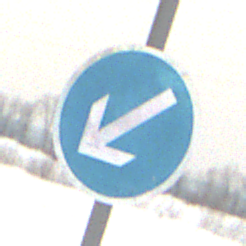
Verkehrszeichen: VorgeschriebeneVorbeifahrtLinks
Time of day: MorningAfternoon
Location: Outdoor (Nature)
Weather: Overcast
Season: Winter
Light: Natural